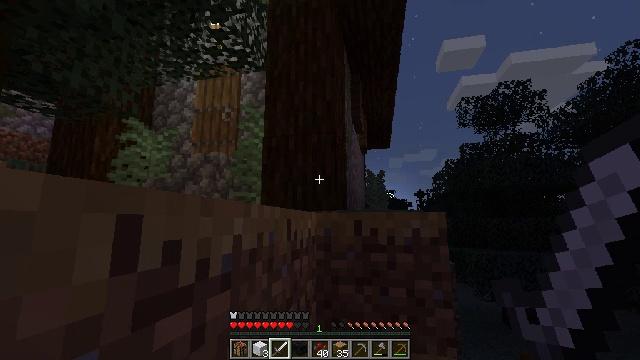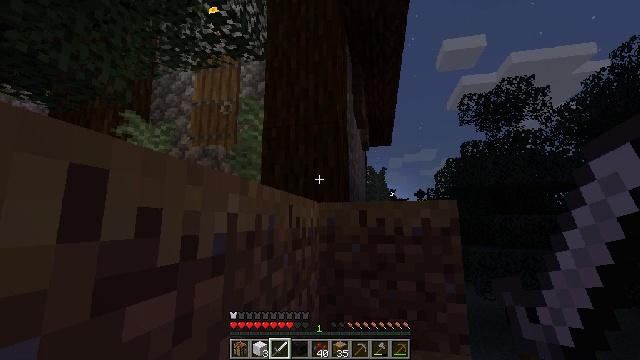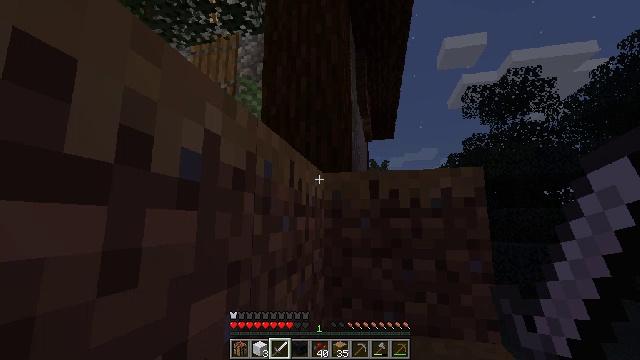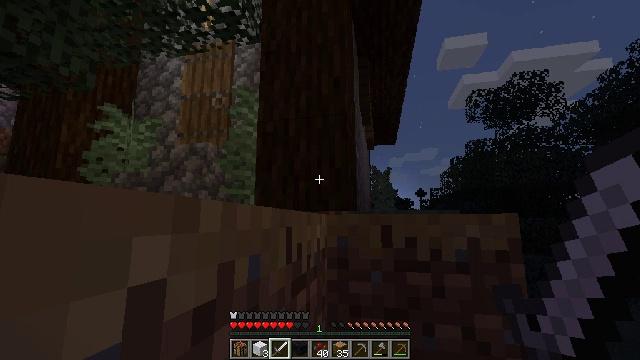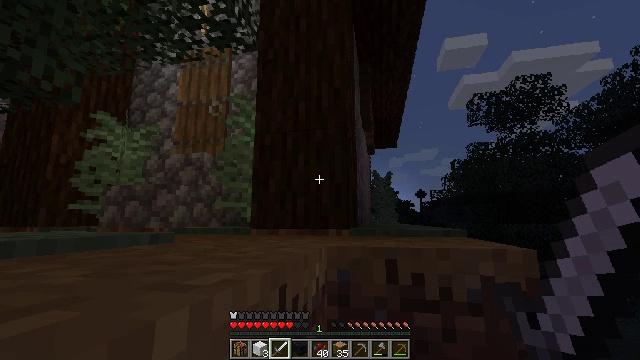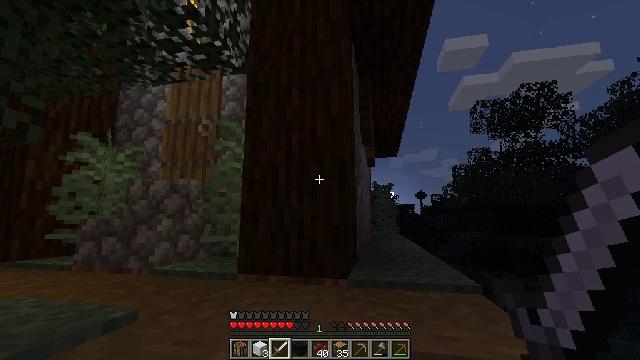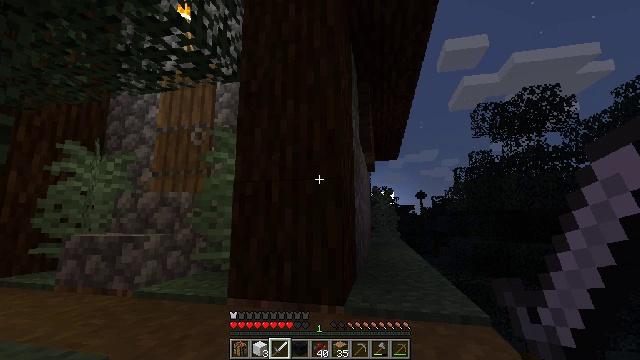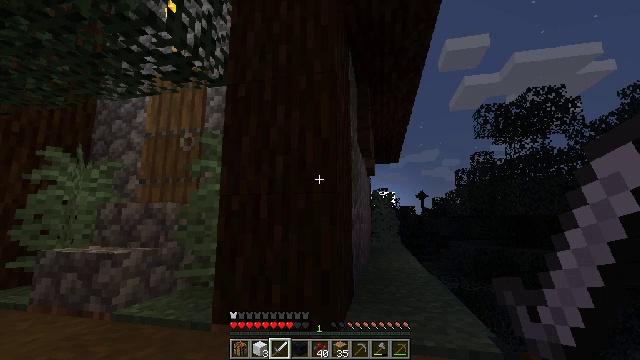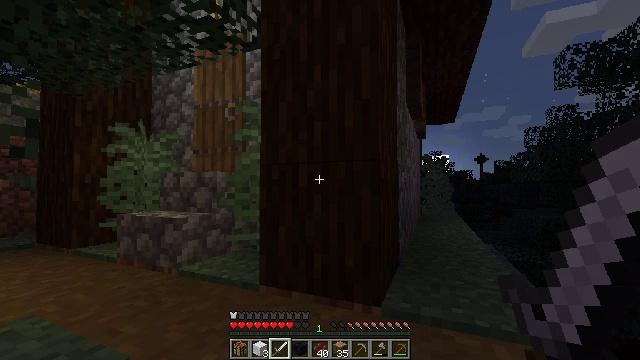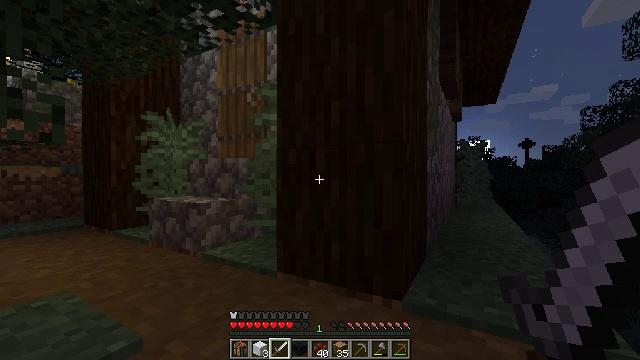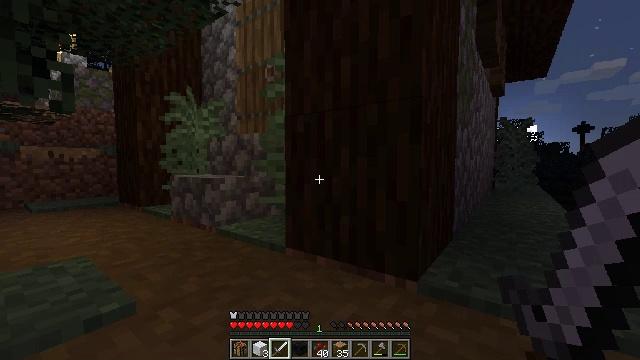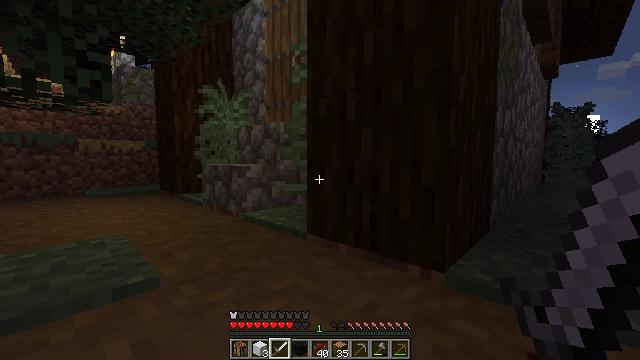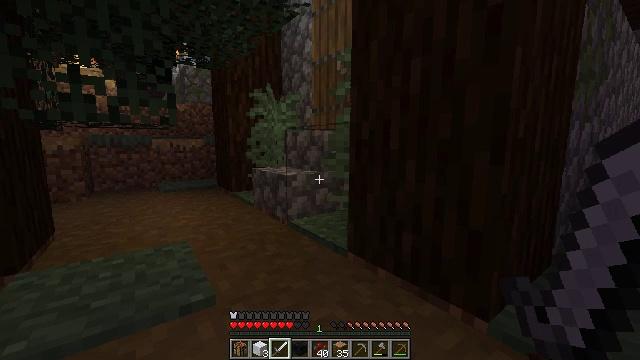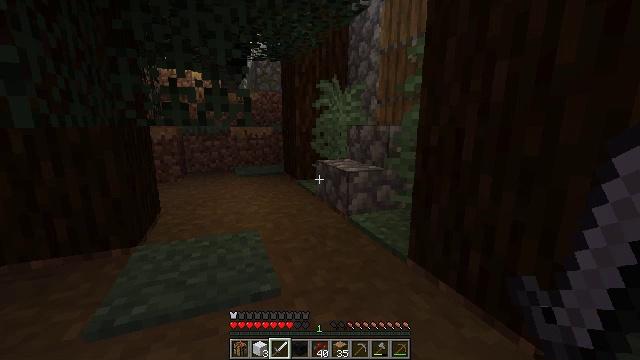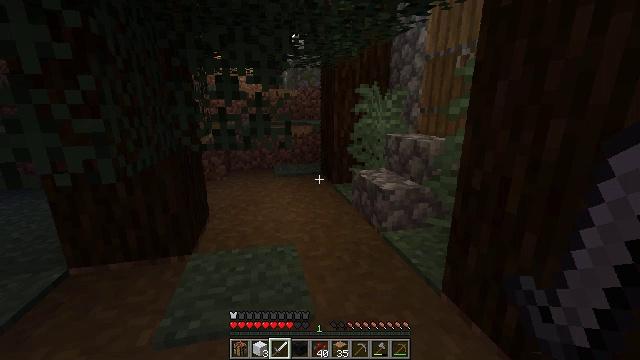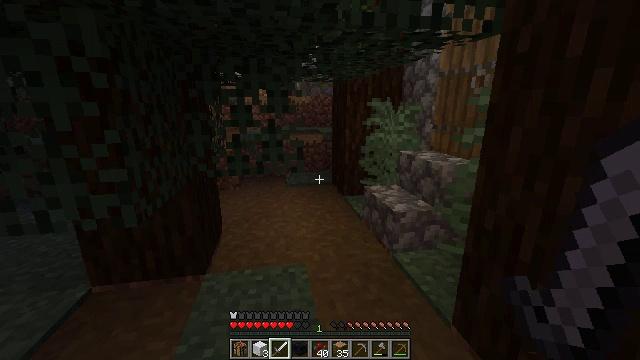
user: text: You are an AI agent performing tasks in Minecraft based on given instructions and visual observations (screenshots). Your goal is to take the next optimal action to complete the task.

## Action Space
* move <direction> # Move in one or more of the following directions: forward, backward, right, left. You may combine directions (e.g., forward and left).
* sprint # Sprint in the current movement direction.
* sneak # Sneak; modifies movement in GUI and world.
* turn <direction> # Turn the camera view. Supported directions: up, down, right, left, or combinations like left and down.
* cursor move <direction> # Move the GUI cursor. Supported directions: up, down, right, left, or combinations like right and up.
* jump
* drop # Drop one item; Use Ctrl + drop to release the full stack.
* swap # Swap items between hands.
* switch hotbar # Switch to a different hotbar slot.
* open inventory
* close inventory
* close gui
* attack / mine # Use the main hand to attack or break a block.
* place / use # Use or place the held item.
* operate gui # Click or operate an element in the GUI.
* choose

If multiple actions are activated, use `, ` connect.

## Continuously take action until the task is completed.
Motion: motion action
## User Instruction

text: Destroy the spruce leaves to get sticks and saplings.
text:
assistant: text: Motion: move forward
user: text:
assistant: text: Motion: move forward, jump
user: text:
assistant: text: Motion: move forward, jump
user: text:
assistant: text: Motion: move forward, jump
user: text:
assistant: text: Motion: move forward, jump
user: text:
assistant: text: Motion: move forward and move right, jump
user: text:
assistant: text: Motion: move forward and move right, jump
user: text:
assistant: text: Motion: move forward and move right, turn left and down, jump
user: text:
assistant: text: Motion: move forward and move right, turn left and down, jump
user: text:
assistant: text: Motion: move forward and move right, turn left and down
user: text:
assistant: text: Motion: move forward and move right, turn left and down
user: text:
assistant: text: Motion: move forward and move right, turn left and down, jump
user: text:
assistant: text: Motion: move forward, turn left and down, jump
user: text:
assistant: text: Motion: move forward, turn left and down, jump
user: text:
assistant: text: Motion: move forward, turn left, jump
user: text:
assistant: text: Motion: move forward, jump
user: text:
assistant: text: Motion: move forward
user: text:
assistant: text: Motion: move forward
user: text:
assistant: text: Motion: move forward
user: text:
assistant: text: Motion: move forward and move left, turn right and up
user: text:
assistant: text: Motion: move forward and move left, turn right and up
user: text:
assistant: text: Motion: move forward and move left, turn right and up
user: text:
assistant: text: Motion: move forward and move left, turn right and up
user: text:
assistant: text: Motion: move forward and move left, turn right and up
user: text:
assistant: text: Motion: move forward, turn right
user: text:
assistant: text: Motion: move forward, turn right
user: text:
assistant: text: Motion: move forward
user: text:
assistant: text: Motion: move forward
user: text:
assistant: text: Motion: move forward
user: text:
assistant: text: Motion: move forward, use / place